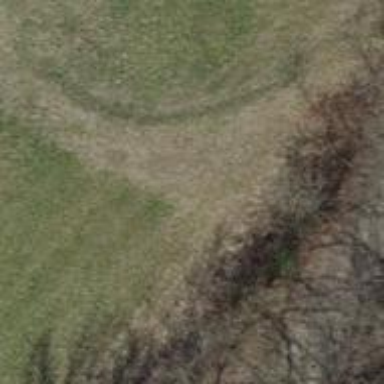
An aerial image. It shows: Grassy track with grade5 tracktype.